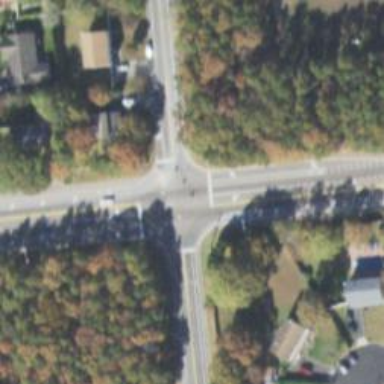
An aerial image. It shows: Crossing on the road.